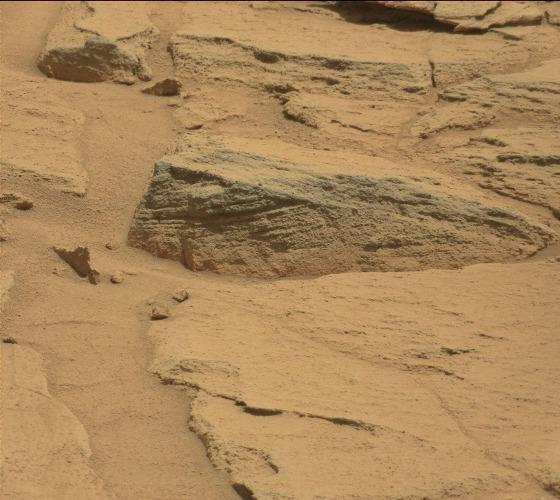
Terrain classes present: Bedrock, Gravel / Sand / Soil, Rock, Shadow